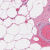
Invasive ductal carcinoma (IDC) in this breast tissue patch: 0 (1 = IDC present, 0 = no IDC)